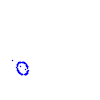
Particle: kaon